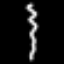
Label: squiggle